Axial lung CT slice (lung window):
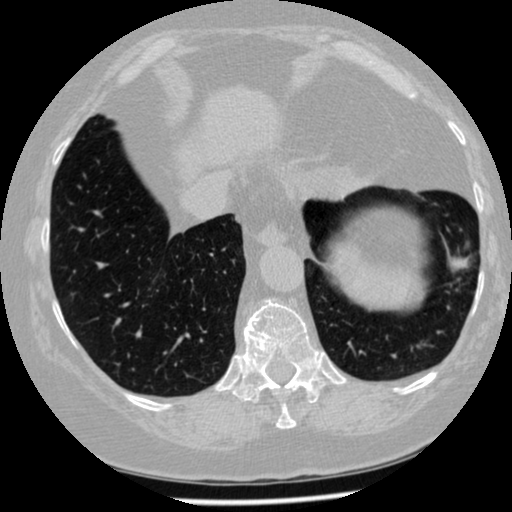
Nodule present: no